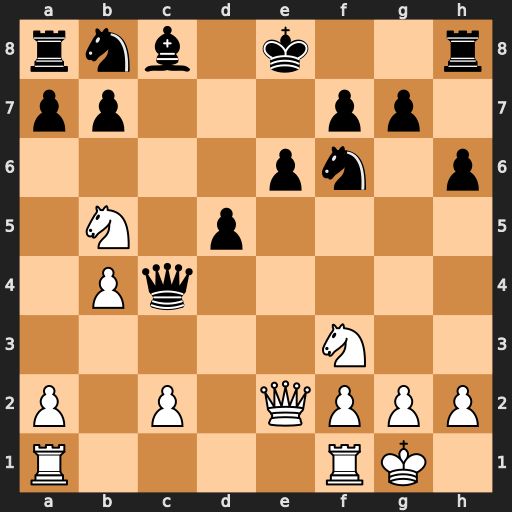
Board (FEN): rnb1k2r/pp3pp1/4pn1p/1N1p4/1Pq5/5N2/P1P1QPPP/R4RK1
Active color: w
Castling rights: kq
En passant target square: -
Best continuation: Nd6+ Kf8 Nxc4